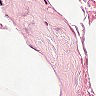
Metastatic tissue present: no